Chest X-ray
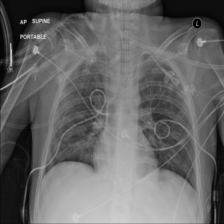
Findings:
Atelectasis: negative
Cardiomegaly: negative
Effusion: negative
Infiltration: positive
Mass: negative
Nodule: negative
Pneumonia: negative
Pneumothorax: negative
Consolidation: negative
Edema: negative
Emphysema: negative
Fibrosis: negative
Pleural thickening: negative
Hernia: negative